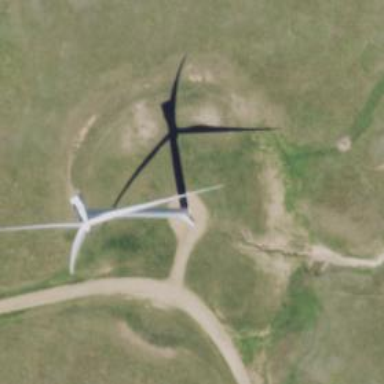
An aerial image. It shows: Wind generator powered by horizontal-axis wind turbine.